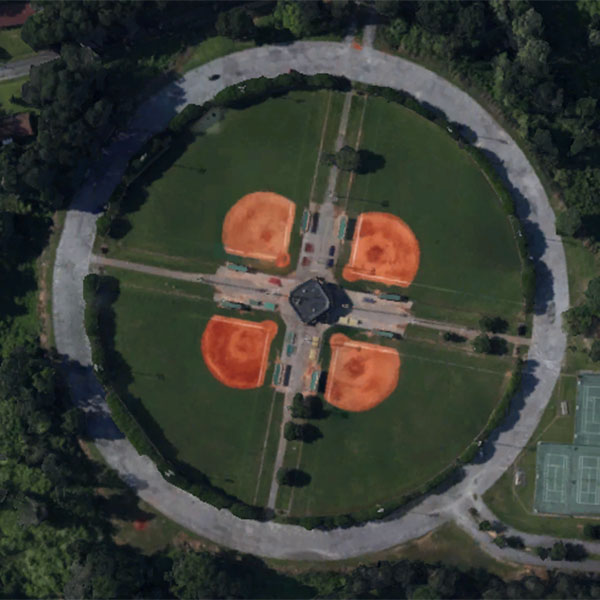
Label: BaseballField